Question:
In Xcode, how can I create a simple iPad application that uses Storyboards such that the DetailView controller is swapped out for each entry? Most examples that I've seen use the iPhone or they simply change the values in the same detail view controller.
I want to create the segues in Interface Builder from a static TableView Controller (with say 3 rows) where each row will load a different game detail view controller, which I would drag out and design in IB. Currently, when I connect a view controller with a segue, it replaces the navigation part of the UISplitViewController. In other words, it's like I'm traversing a tree, and I need to tell IB that I'm at a root node and I should be changing the Detail View.
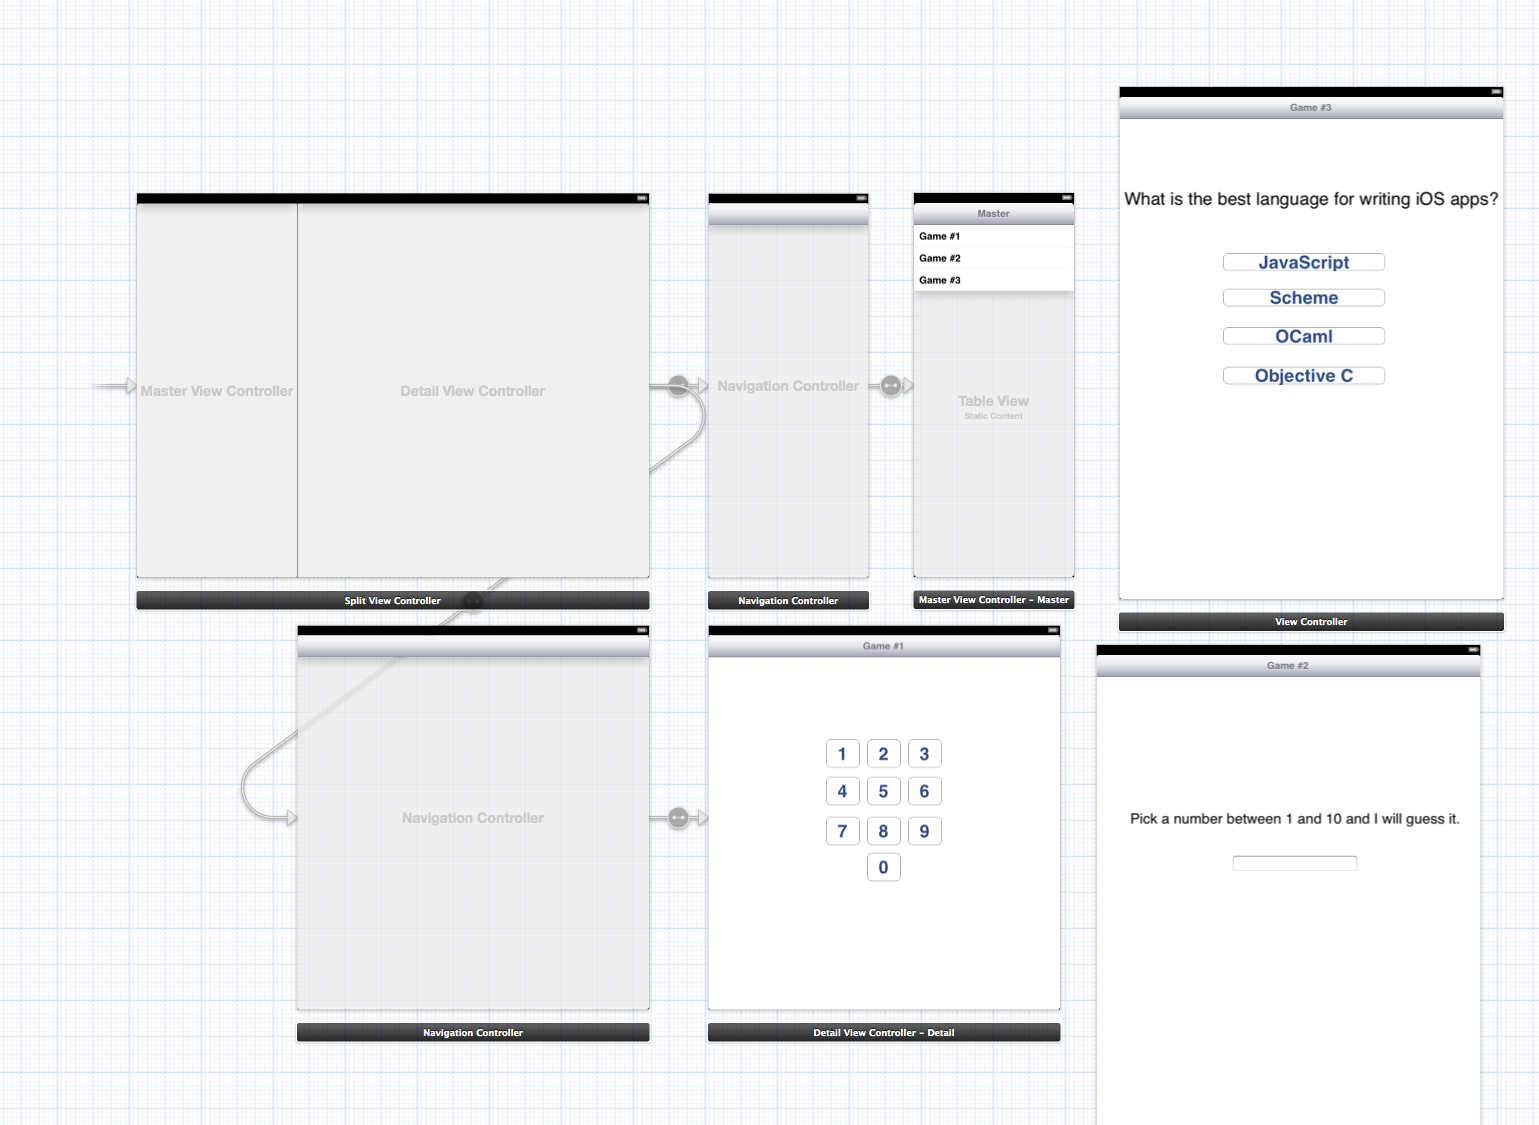
Answer: A good starting point for segues are Lectures 6 and 7 of Stanford's CS193p Fall 2011 class.
<URL>
The instructor, Paul Hegarty, covers everything. However, he runs out of time before the end of class to answer this question. He does include the source with the final solution in the file: Psychologist with Dr Pill.zip.
<URL>
Basically, all that needs to be done for this question is to Ctrl-drag from each UITableCell to the respective game detail view controllers then select the Replace segue. There is one more step because the view controller will shrink because by default Xcode thinks that you want to replace the master controller. For each of the segues, select the connection line and in the Attributes inspector then change the Destination from "Master Split" to "Detail Split". At this point, you can test with the popover, without writing any code.